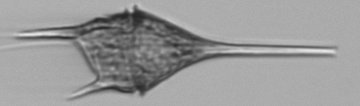
Label: Tripos_lineatus